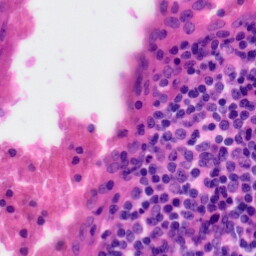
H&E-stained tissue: Tonsil